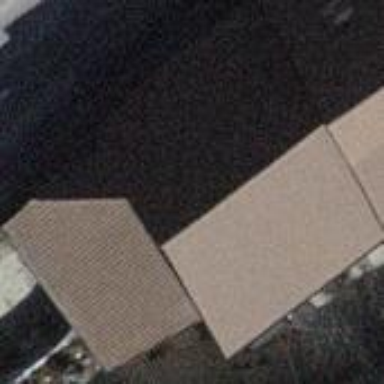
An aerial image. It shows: Building with tiled roof.